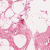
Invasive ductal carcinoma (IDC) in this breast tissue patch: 0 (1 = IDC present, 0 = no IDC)